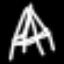
Label: The Eiffel Tower